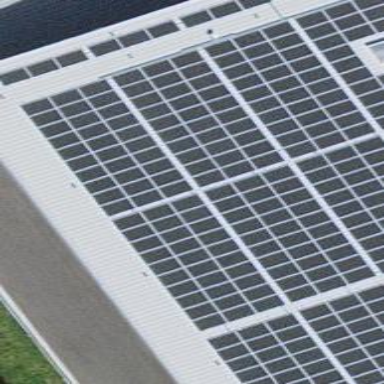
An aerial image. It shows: Solar power generator with photovoltaic panels.